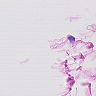
Metastatic tissue present: no